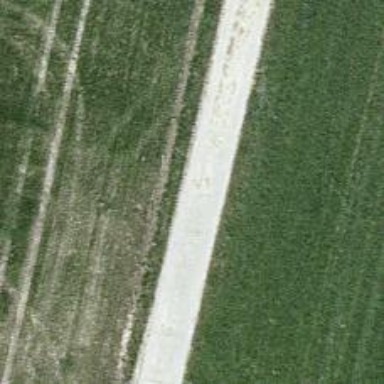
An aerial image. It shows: Well-maintained track road of grade 1.